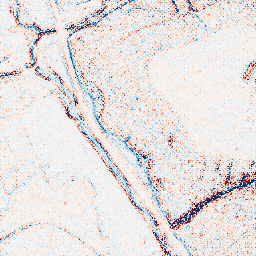
Category: edge_preserving
Decomposition family: bilateral
Decomposition parameters: d: 9
sigma_color: 100
sigma_space: 25
Upsampling method: regularized
Upsampling parameters: scale: 2
lambda_reg: 0.1
Upsampling scale: 2